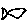
Label: fish